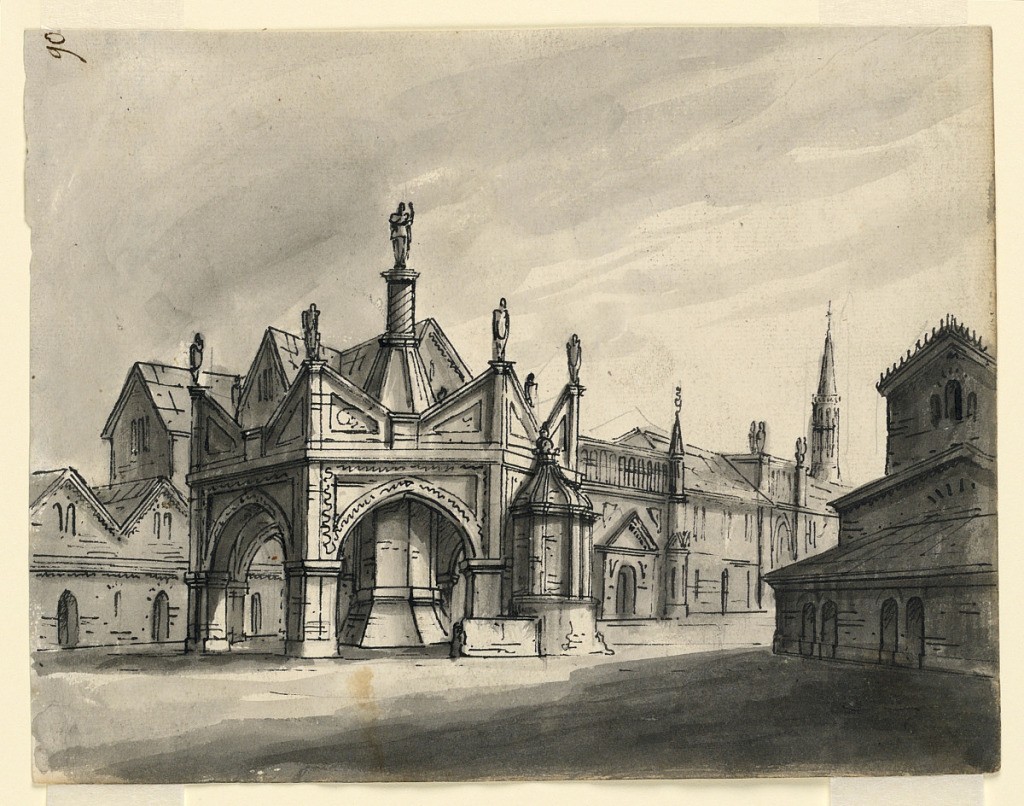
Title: Stage Design, Exterior of Gothic Buildings
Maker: Romolo Achille Liverani, Italian, 1809 - 1872
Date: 1831
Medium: Pen and sepia ink, brush and wash on paper
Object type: Drawing
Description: Horizontal rectangle. Exterior of a group of Gothic buildings resembling churches on public square.